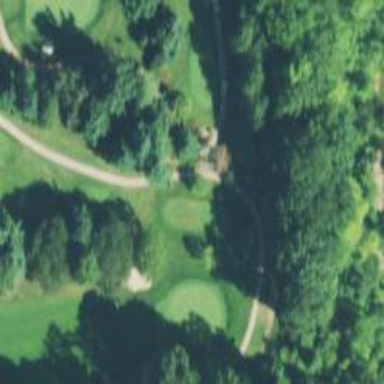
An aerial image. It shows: Golf tee.